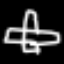
Label: airplane